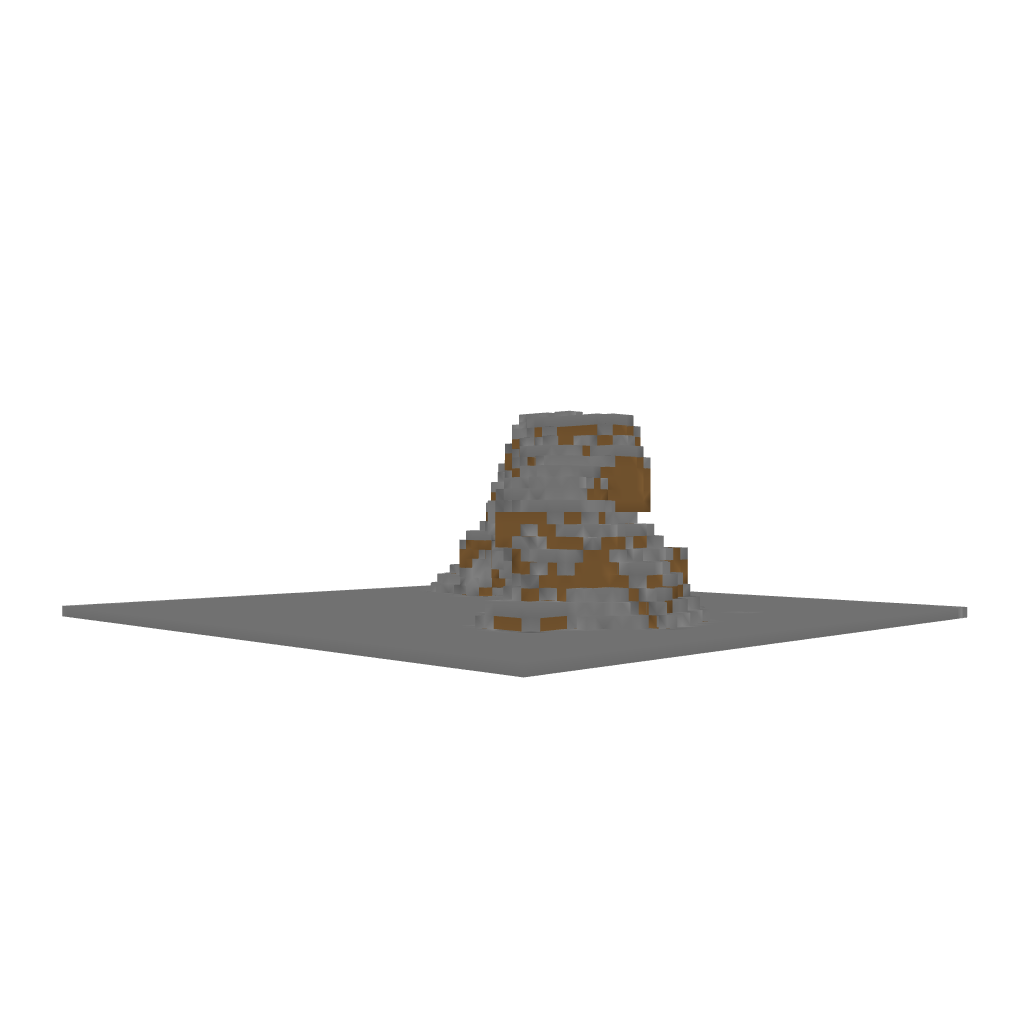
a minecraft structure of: Over Hang good quality a lot of earth